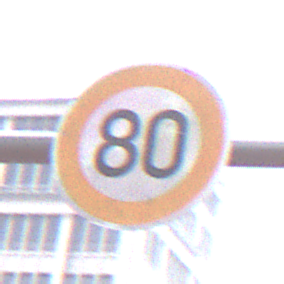
Verkehrszeichen: Geschwindigkeit80
Umgebung: Outdoor, Urban
Tageszeit: MorningAfternoon
Wetter: Overcast
Licht: Natural
Jahreszeit: NotSpecified
Kontrast: LowContrast